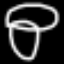
Label: mushroom